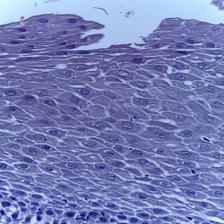
Diagnosis: OSCC